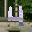
Label: 4